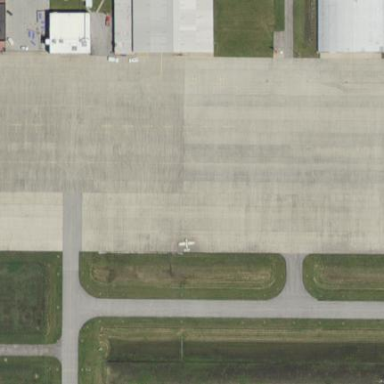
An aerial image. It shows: Apron at the airport.